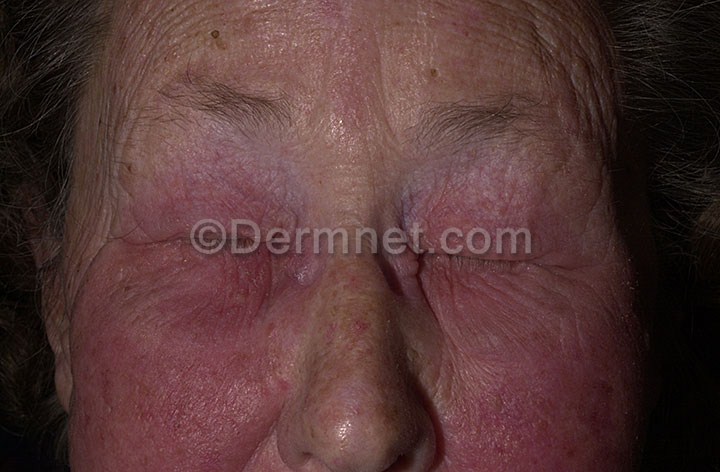
Disease: Poison Ivy Photos and other Contact Dermatitis